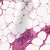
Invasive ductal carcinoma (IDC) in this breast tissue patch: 0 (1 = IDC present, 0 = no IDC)